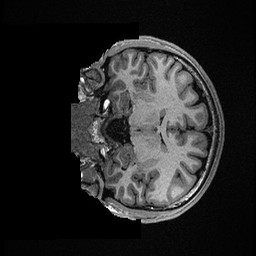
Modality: T1w
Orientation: coronal
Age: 27
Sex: male
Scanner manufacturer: ge
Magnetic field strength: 3 T
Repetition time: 0.006952 s
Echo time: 0.00292 s